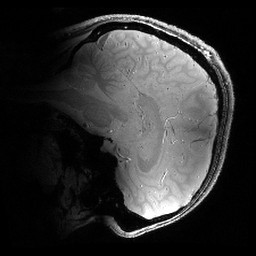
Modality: PDw
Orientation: sagittal
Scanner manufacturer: siemens
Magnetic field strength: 6.98 T
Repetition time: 2.43 s
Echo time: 0.00425 s